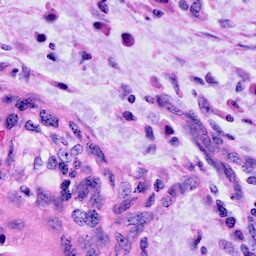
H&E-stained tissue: Cervix